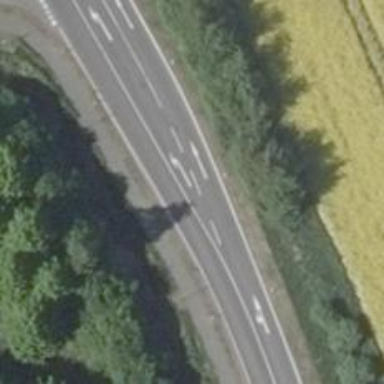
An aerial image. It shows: Secondary road with asphalt surface.